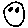
Label: smiley face